Question: I have the following file placed directly in the C drive on my SQL server:
<URL>
The job is configured as below

But when i run the job it just loops and loops. If I run the file manually it works perfectly. What am I doing wrong?
<URL>
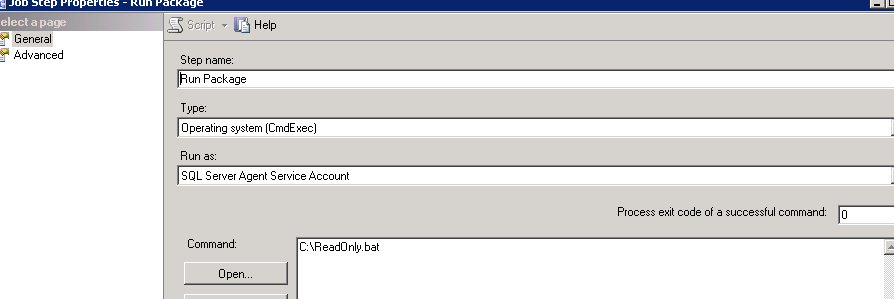
Answer: I had the same issue. I did resolve it by using below command and giving permissions to the .bat file for this user 'NT Service\SQLSERVERAGENT'
'cmd.exe /c E: ools est.bat'
<URL>